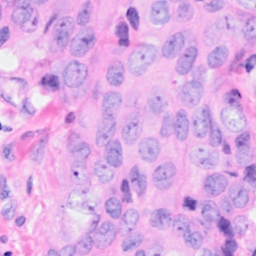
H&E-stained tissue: Breast